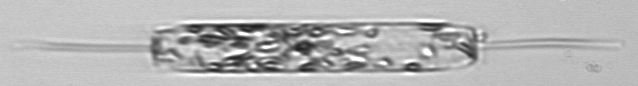
Label: Ditylum_brightwellii